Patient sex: M
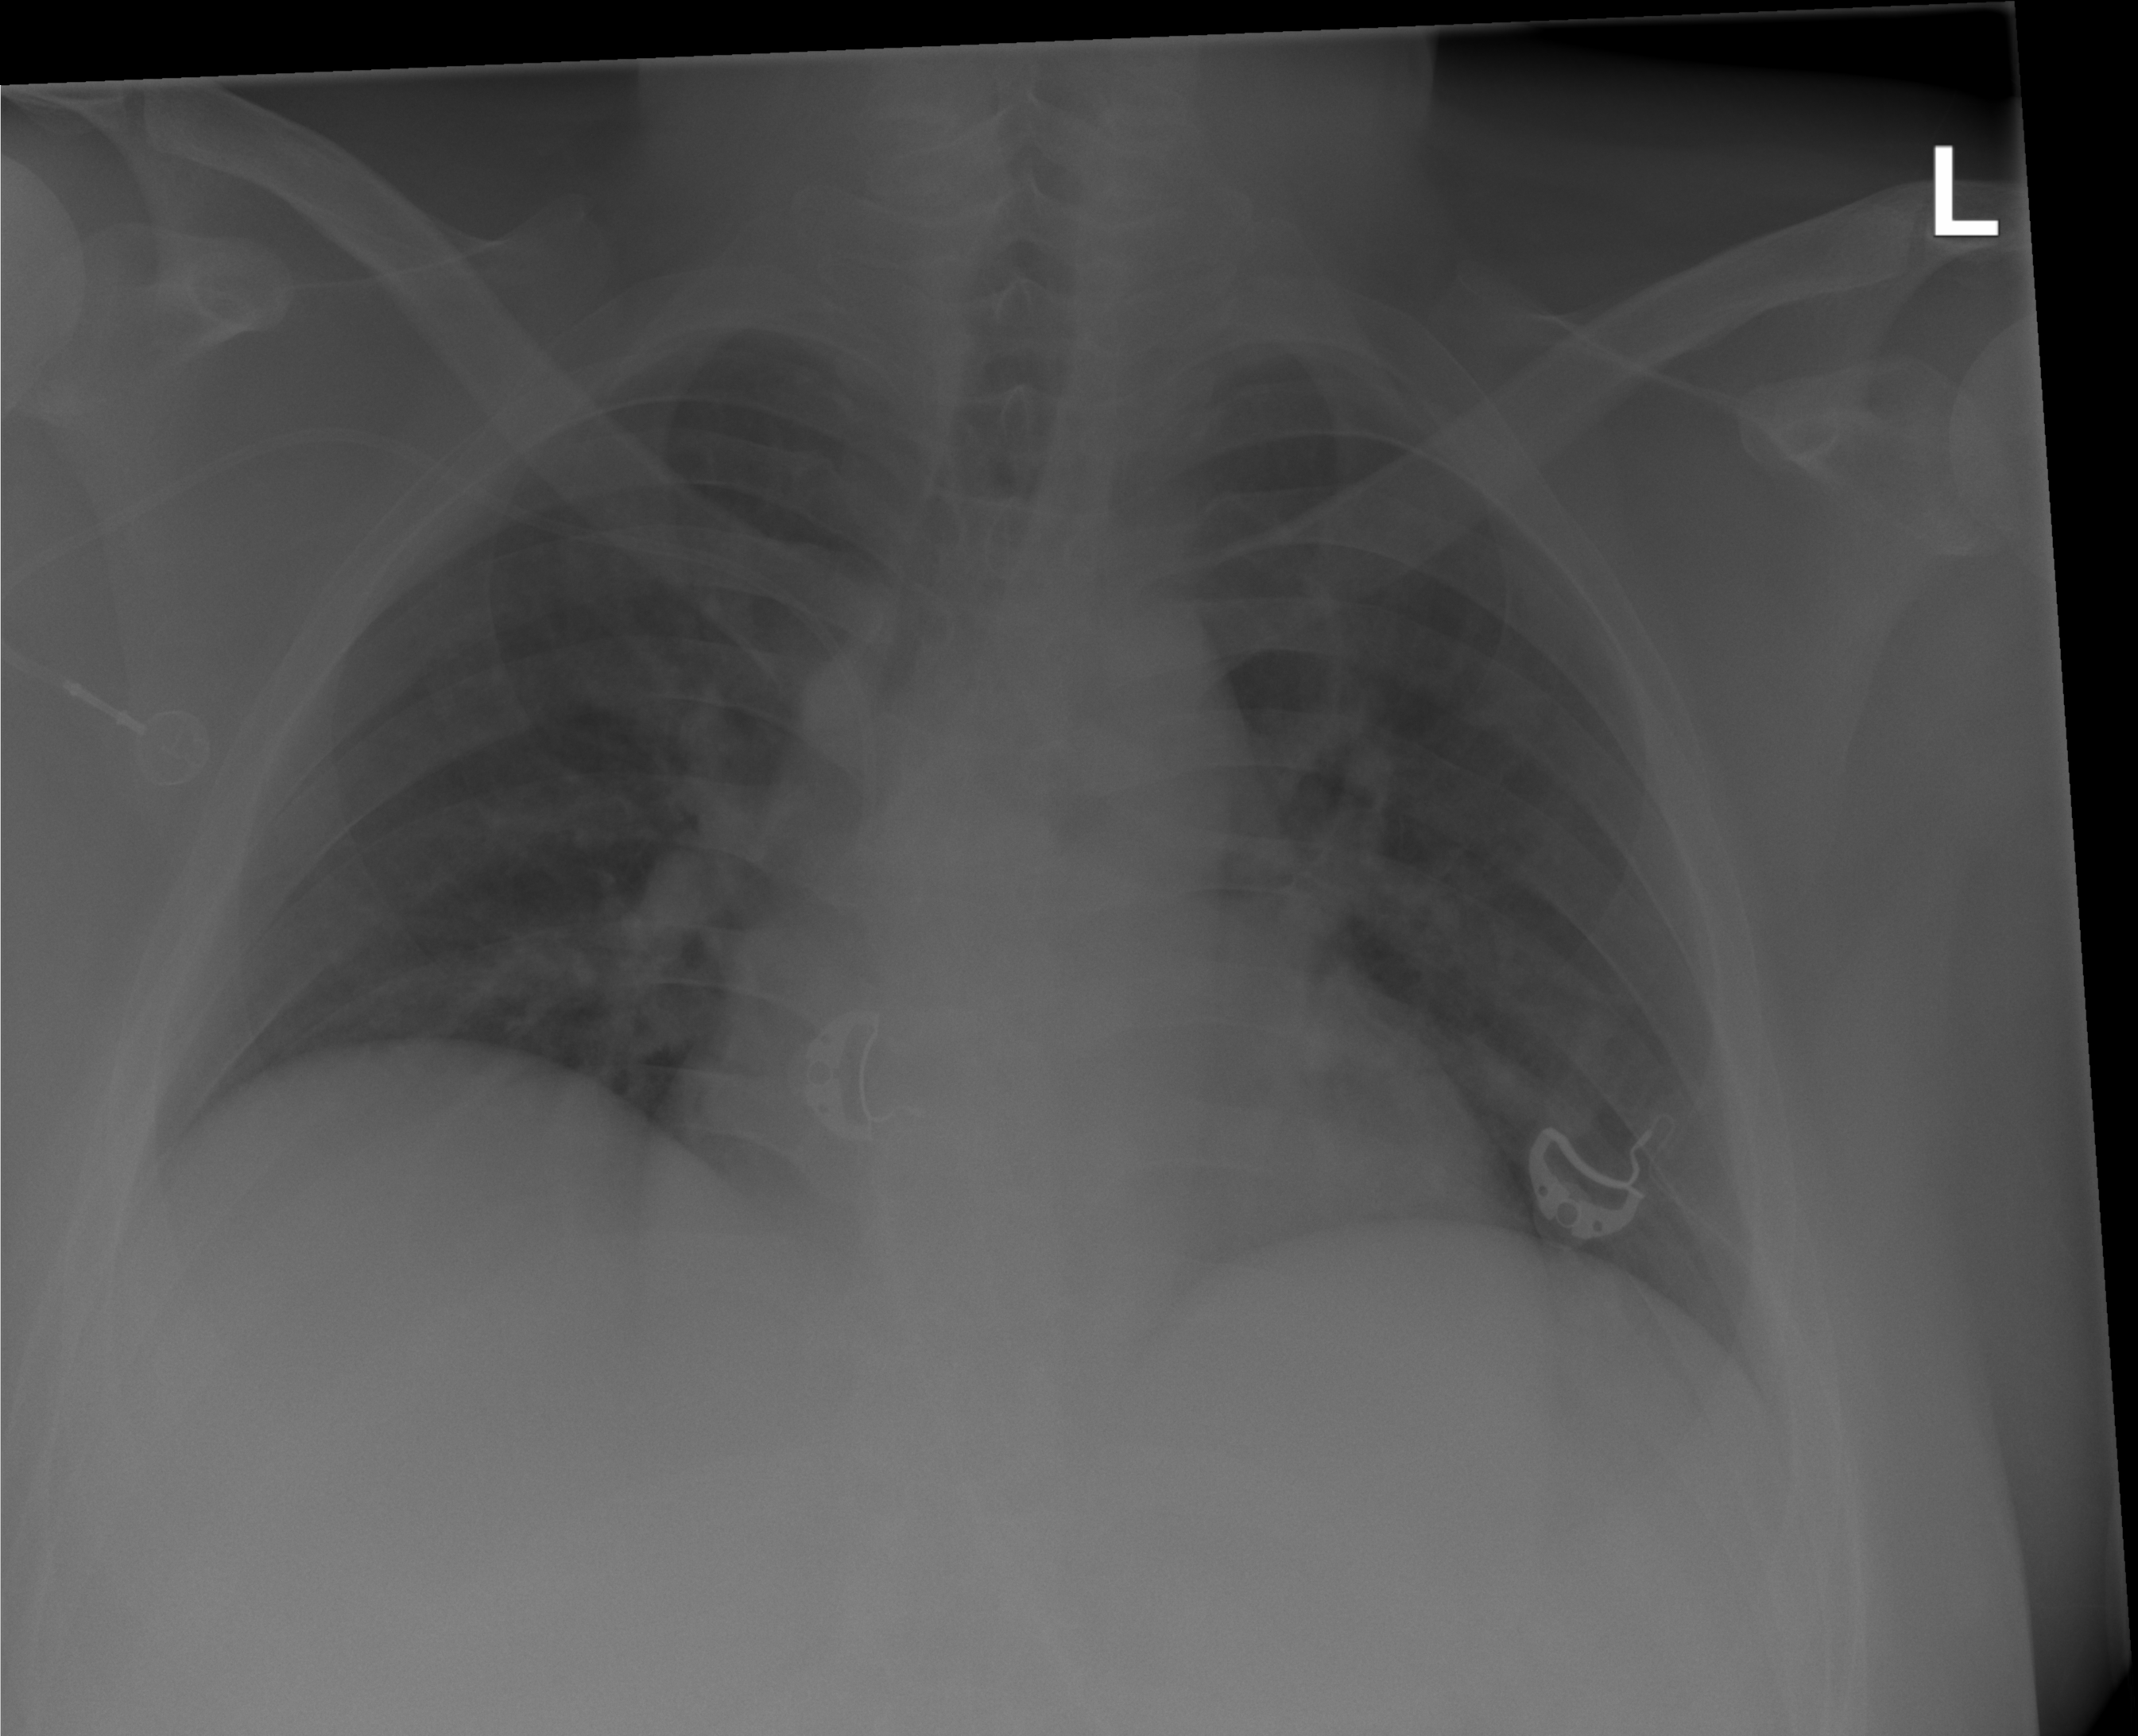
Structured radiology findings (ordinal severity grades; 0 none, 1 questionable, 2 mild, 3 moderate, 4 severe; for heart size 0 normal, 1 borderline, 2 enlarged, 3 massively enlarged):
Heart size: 1
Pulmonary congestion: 0
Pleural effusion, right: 0
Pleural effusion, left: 0
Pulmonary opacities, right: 0
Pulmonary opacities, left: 0
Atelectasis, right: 1
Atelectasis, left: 0